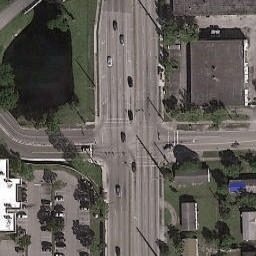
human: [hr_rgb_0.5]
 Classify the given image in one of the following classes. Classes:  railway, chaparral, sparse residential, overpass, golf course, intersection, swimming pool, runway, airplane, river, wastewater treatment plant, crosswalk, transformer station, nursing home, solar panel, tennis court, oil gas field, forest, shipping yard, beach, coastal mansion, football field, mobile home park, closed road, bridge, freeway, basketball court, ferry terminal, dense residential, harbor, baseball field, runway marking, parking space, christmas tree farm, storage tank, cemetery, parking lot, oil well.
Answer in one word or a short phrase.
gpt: intersection